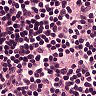
Metastatic tissue present: no